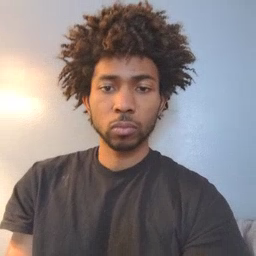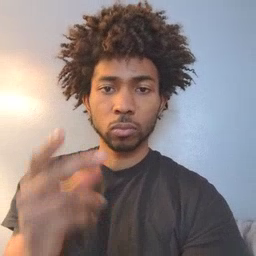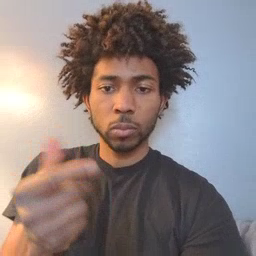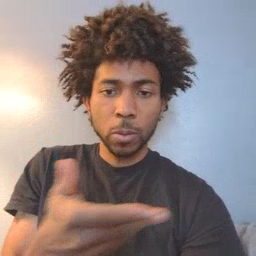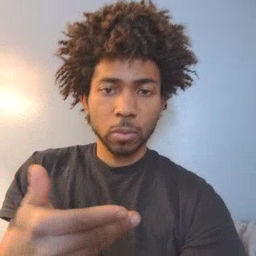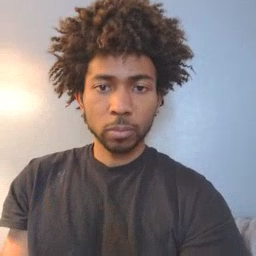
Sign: puppy